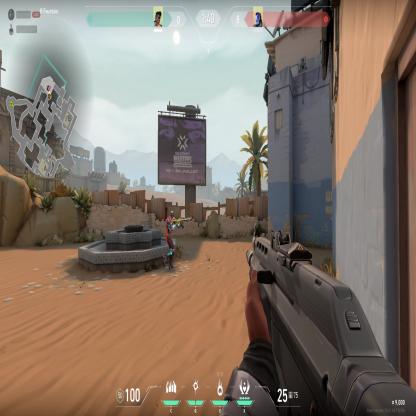
Label: enemy